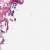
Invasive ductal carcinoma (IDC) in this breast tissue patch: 0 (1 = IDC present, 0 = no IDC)